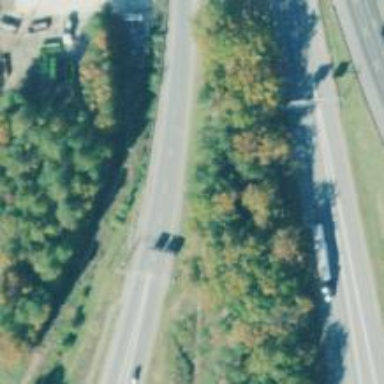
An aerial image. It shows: Motorway junction.